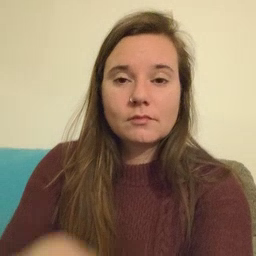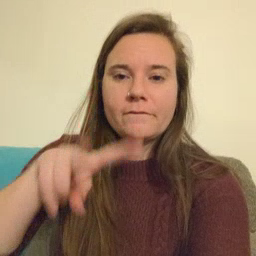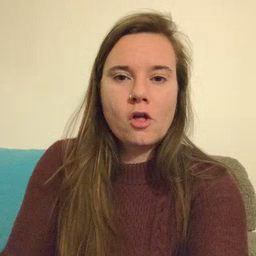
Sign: fall